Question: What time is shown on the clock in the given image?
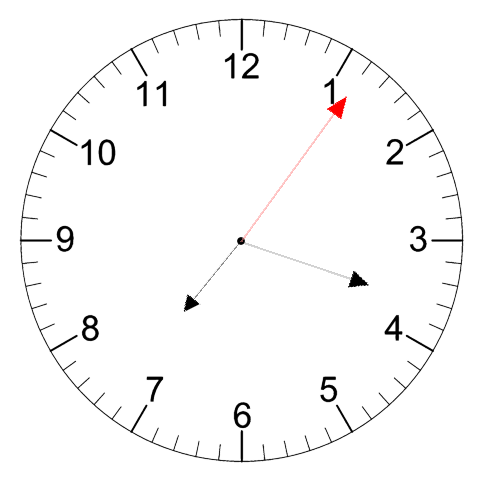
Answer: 07:18:06